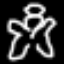
Label: angel